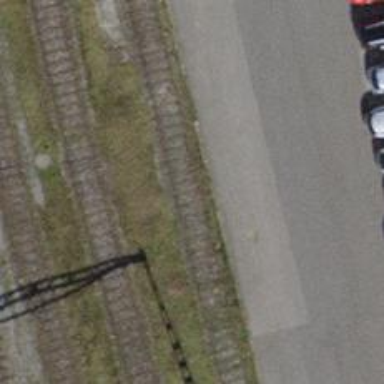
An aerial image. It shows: Railway yard with one track in service.